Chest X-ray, PA view. Patient: 19 years old, sex M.
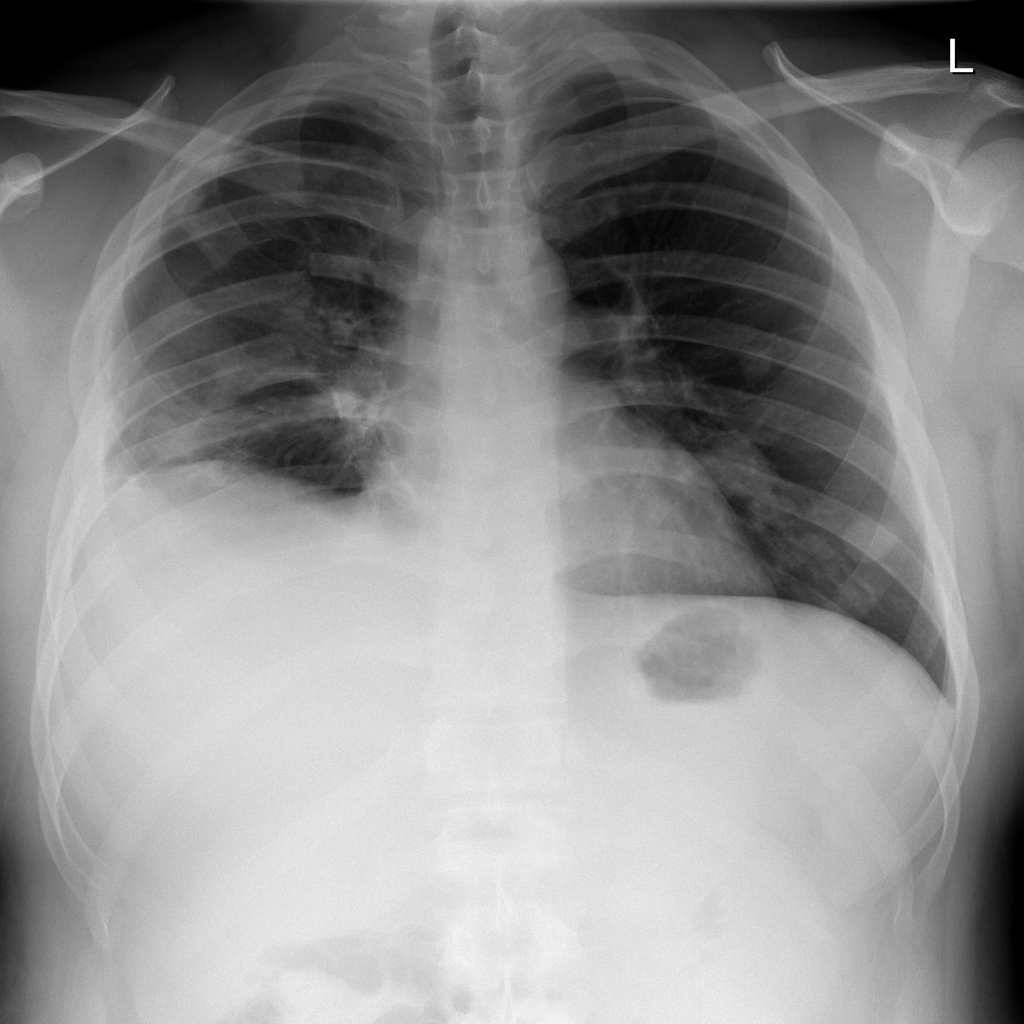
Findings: Infiltration, Pneumothorax